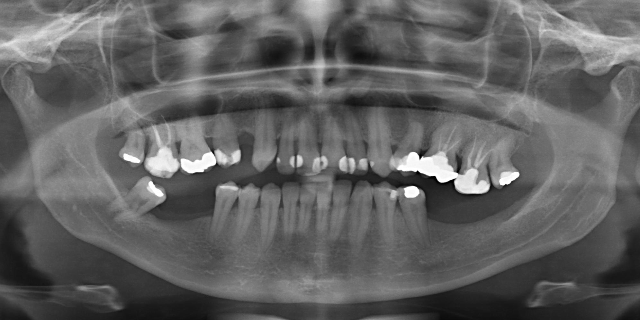
adult